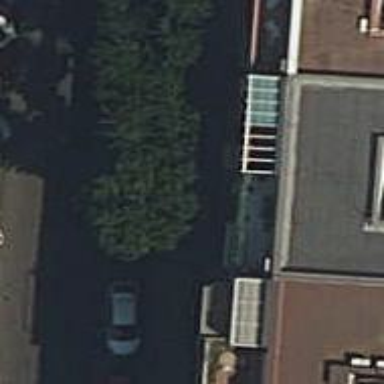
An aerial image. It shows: Greengrocer shop.